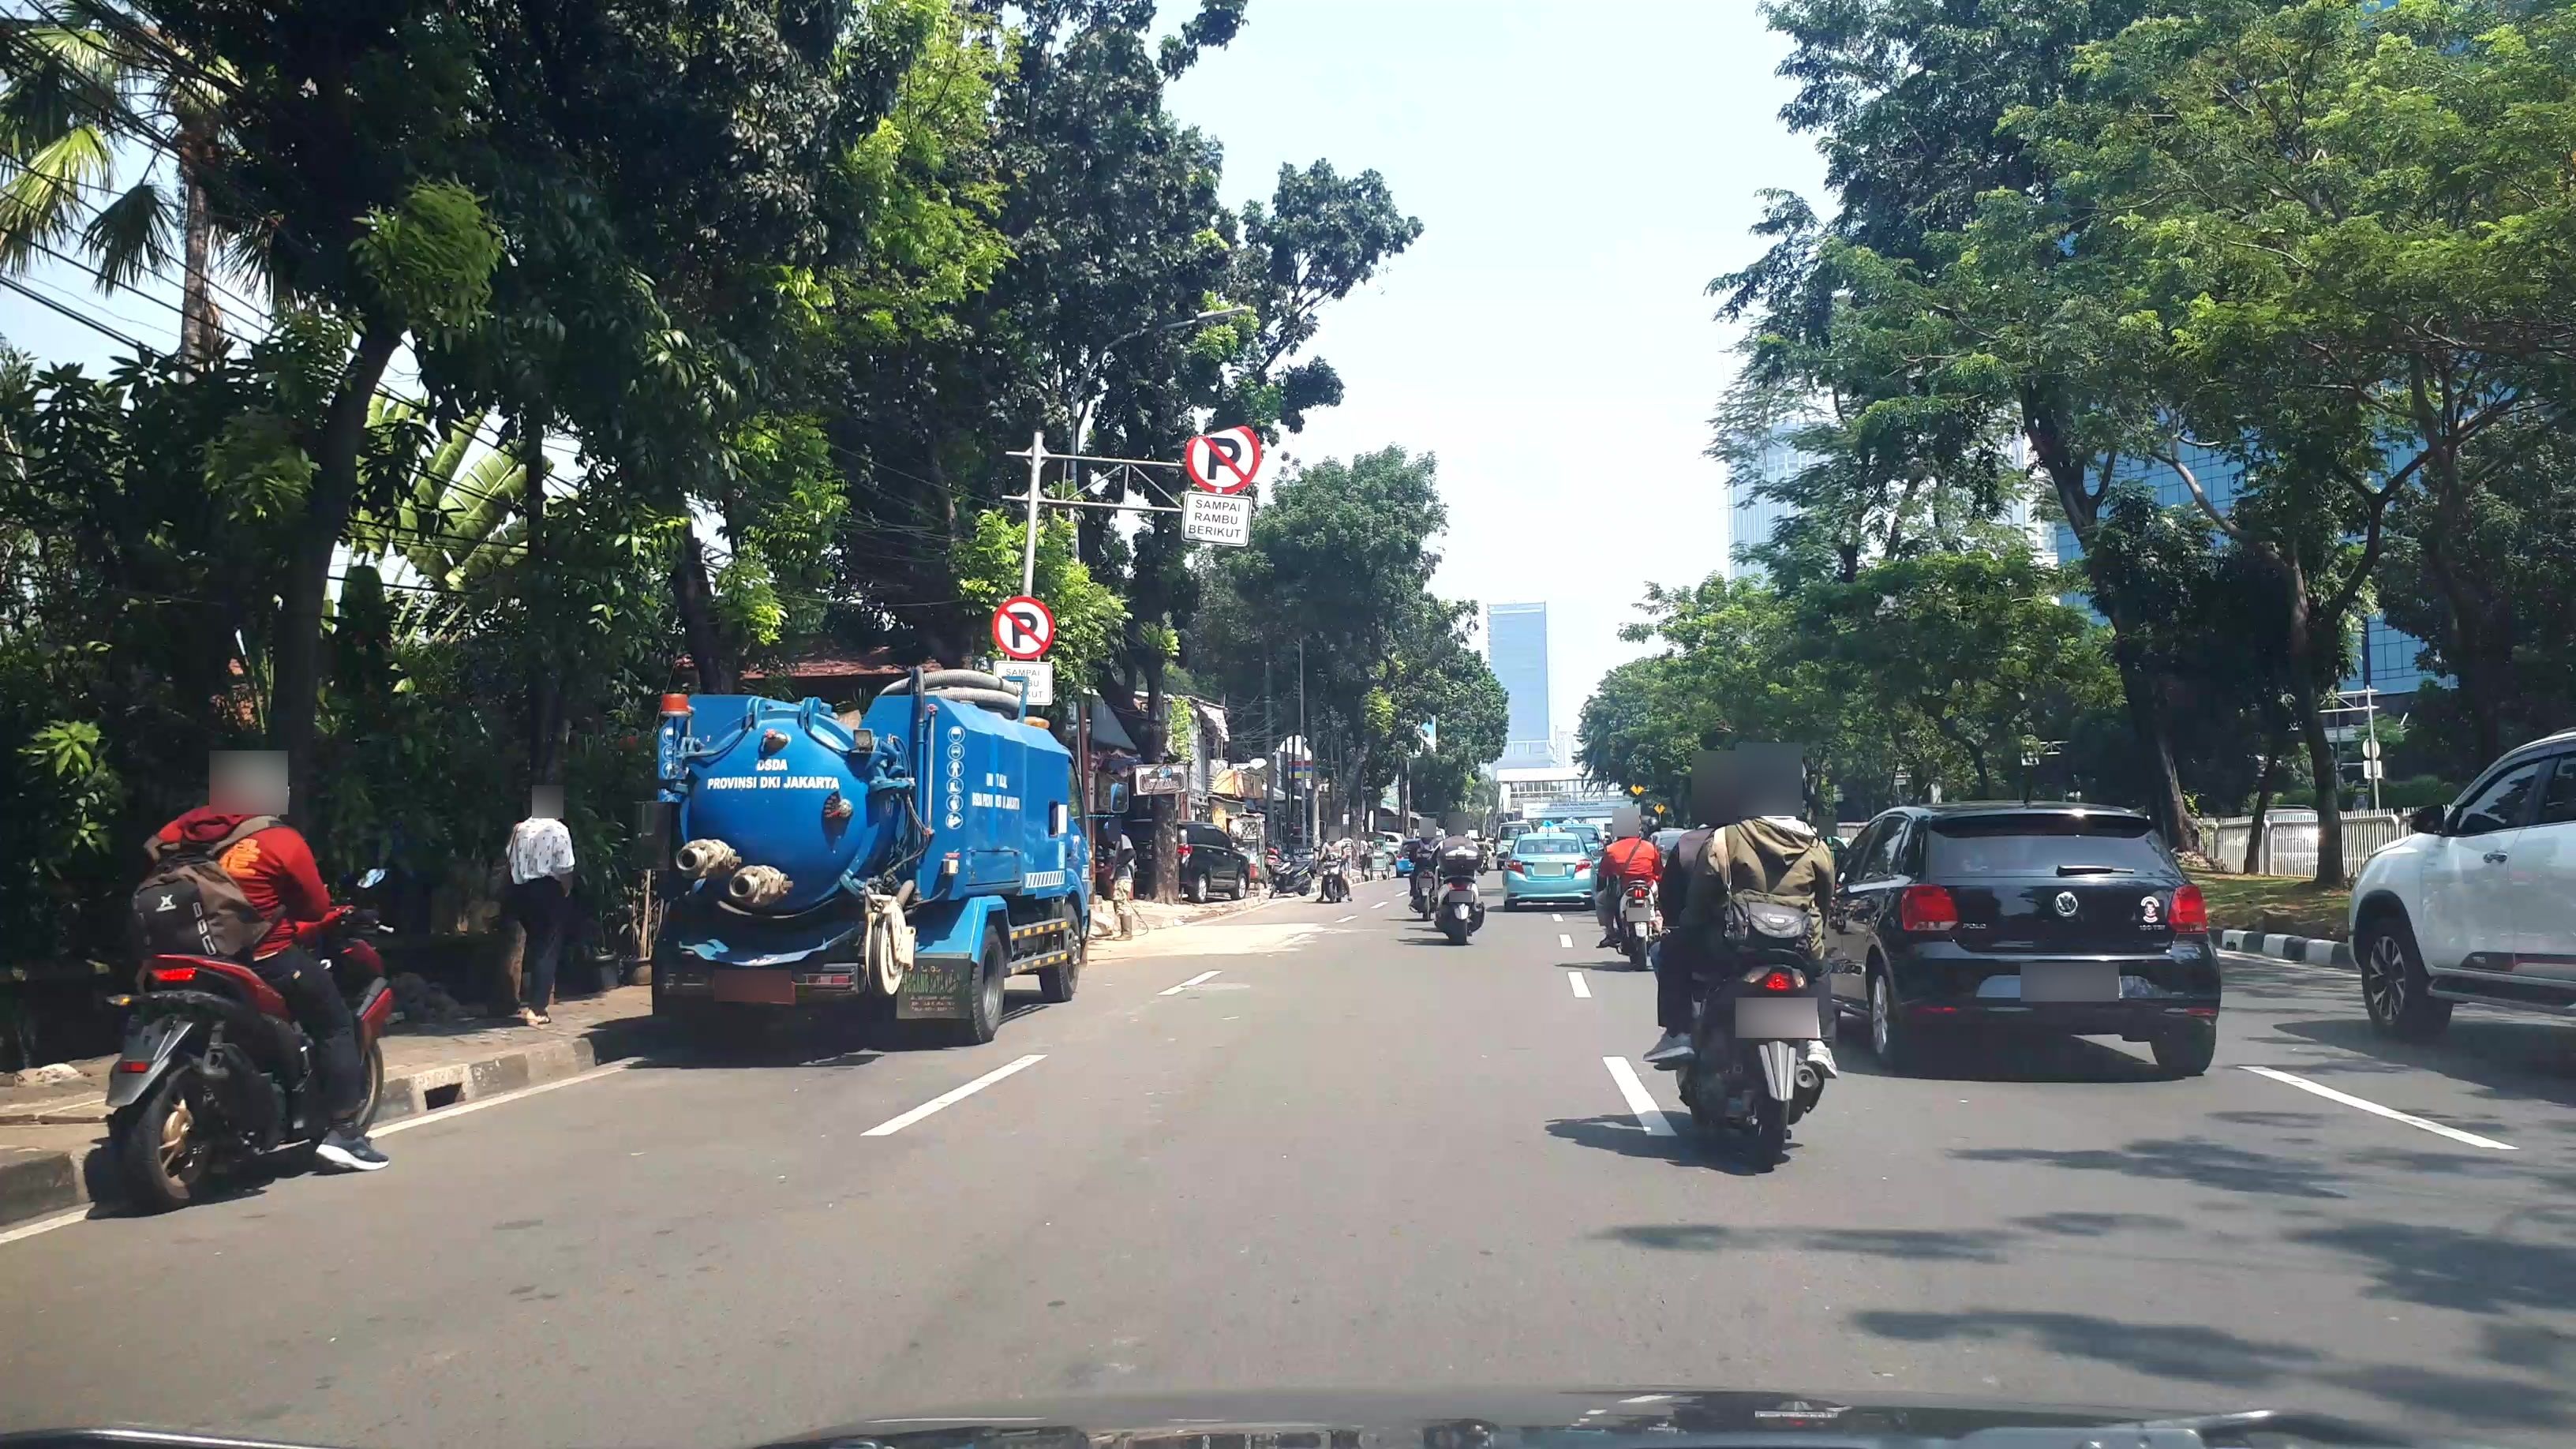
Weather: clear
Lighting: day
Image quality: good
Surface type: driving surface
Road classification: primary
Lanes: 4
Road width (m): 8
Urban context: urban centre
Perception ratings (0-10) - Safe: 1.07, Lively: 4.55, Beautiful: 9.44, Boring: 4.54, Depressing: 5.31, Wealthy: 2.24